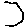
Label: hexagon